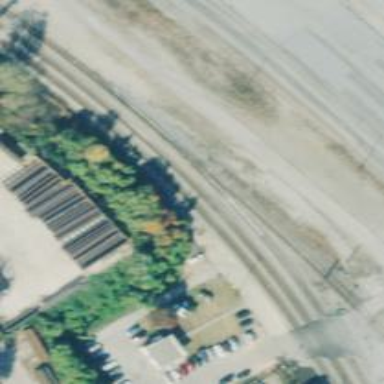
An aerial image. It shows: Abandoned railway yard.